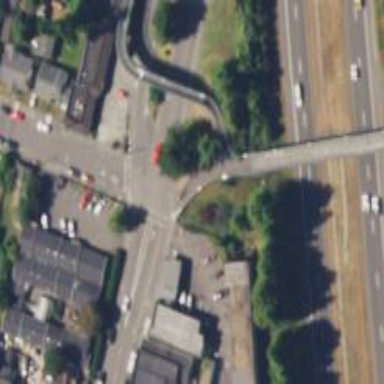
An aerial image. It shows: Cycle track alongside the road.